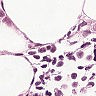
Metastatic tissue present: yes